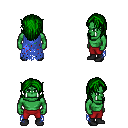
a pixel art fantasy rpg character, male body template, orc, green skin, blue tattered cape, red pants, green long hairstyle, black shoes, four views (front, back, left, right), 2x2 character sprite sheet, small pixel art, hard edges, no anti-aliasing